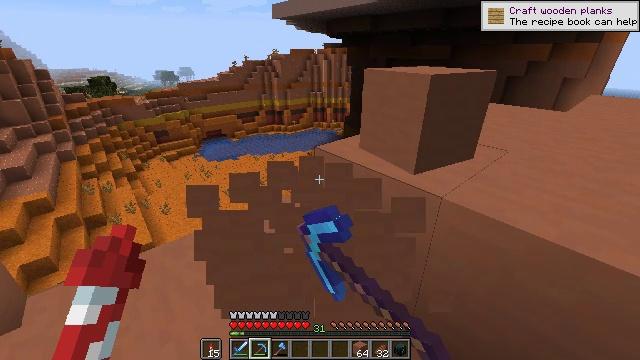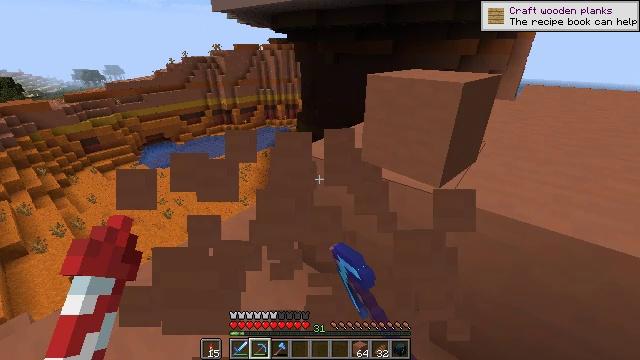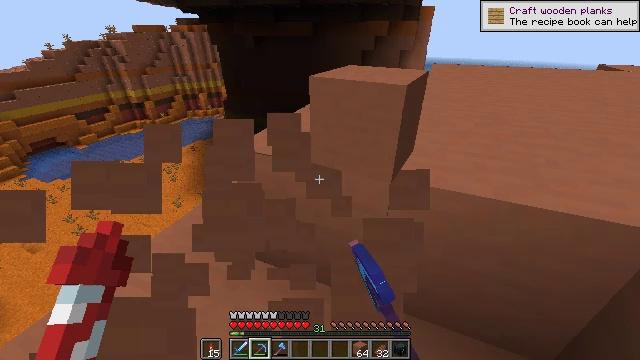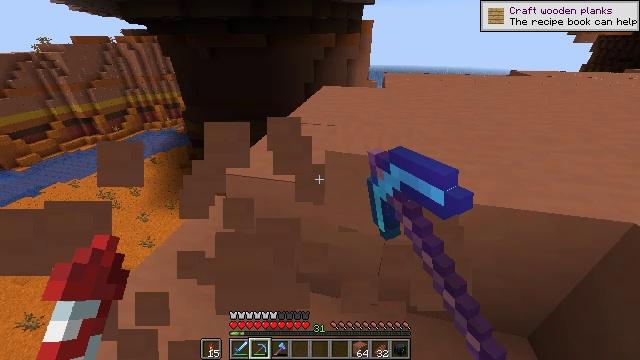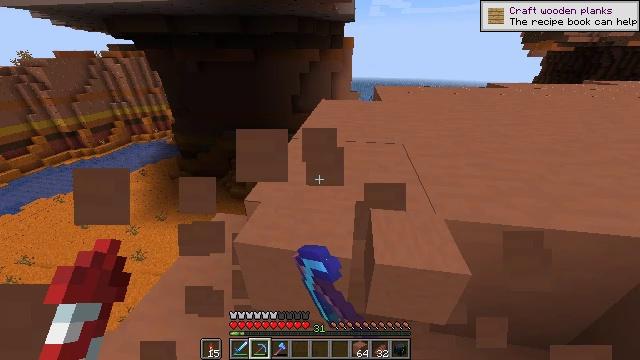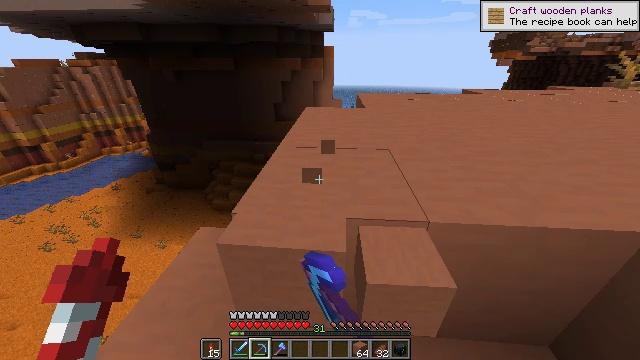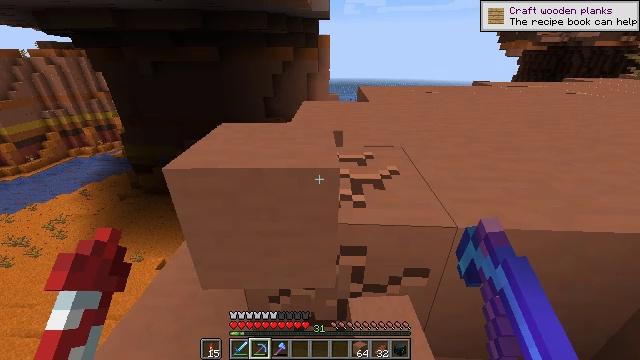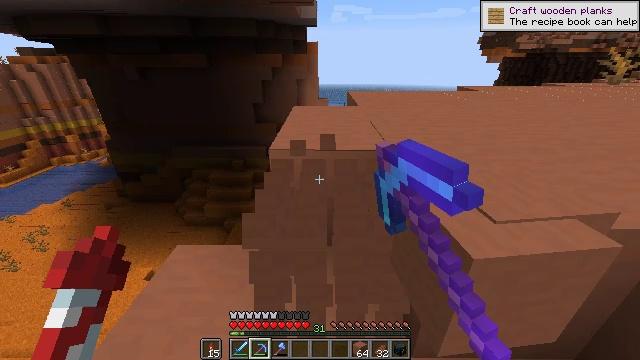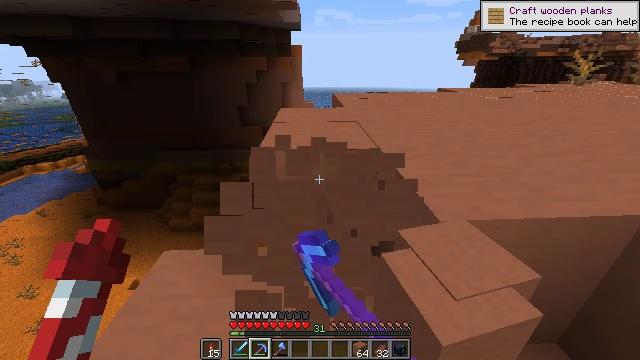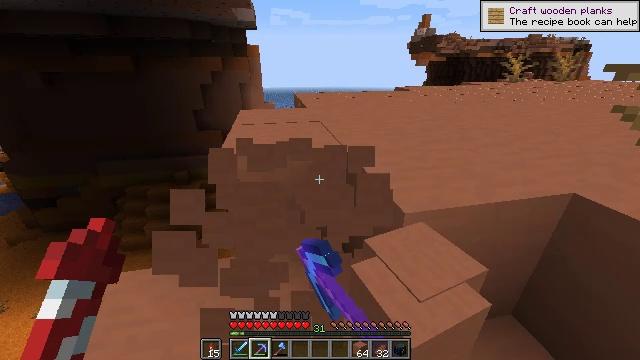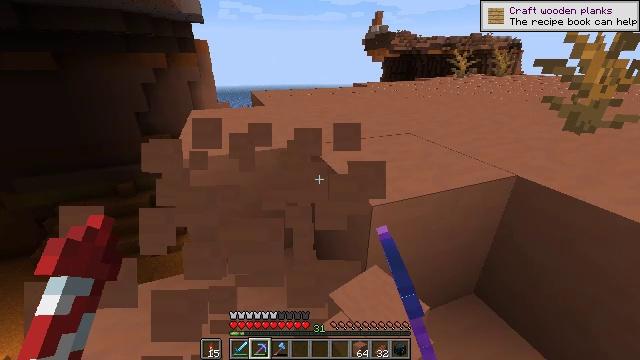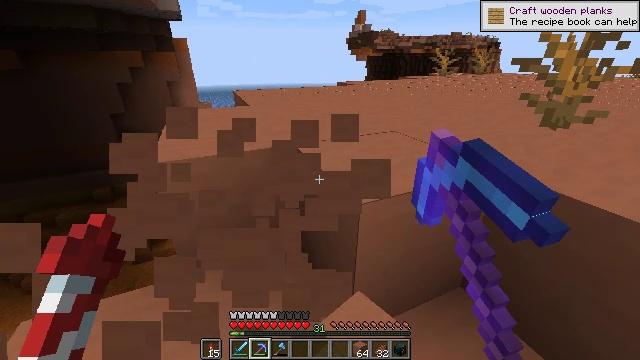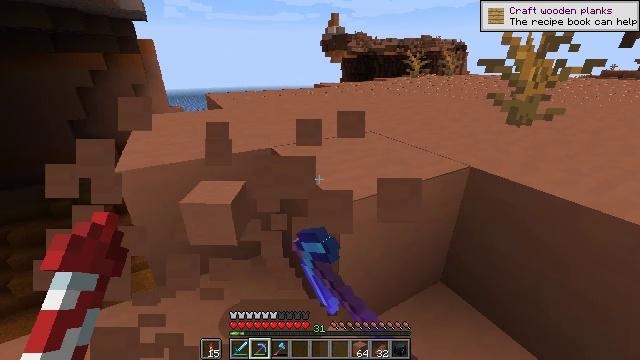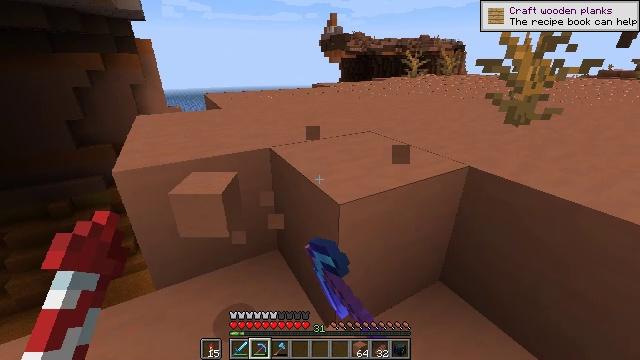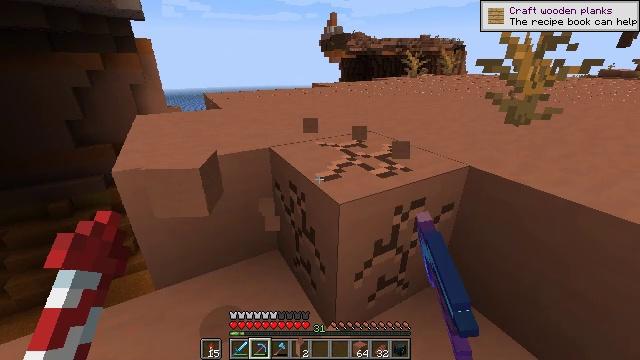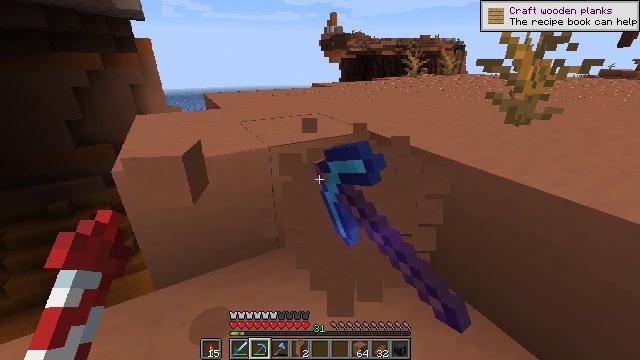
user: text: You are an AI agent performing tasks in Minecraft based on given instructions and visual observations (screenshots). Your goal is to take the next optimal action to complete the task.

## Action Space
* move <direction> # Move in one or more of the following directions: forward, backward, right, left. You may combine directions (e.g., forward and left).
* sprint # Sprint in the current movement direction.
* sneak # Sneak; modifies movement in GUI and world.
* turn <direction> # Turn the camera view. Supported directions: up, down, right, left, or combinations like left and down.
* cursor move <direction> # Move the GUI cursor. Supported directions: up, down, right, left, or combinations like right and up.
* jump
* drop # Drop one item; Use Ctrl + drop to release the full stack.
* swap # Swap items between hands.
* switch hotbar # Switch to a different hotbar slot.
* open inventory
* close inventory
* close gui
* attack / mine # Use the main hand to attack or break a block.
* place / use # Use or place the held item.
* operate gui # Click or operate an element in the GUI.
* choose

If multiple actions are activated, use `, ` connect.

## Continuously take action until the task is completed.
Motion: motion action
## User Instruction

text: Harvest terracotta for building.
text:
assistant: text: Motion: move forward and move left, turn right, attack / mine
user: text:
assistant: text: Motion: move forward and move left, turn right and down, attack / mine
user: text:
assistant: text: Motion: move forward and move left, turn right, attack / mine
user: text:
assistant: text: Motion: turn right and up, attack / mine
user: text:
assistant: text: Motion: turn right and up, attack / mine
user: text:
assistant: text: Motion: turn right, attack / mine
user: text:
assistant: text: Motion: turn right and up, attack / mine
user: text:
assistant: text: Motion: turn right, attack / mine
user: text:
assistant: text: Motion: turn right, attack / mine
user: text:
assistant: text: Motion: turn right, attack / mine
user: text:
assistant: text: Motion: turn right, attack / mine
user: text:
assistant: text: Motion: turn right, attack / mine
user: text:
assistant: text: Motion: attack / mine
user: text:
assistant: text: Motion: attack / mine
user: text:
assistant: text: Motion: attack / mine
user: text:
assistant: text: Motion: move forward, attack / mine
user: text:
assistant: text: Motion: move forward, attack / mine
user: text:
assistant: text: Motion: move forward and move left, turn left, attack / mine
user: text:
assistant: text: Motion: move forward and move left, turn left and down, attack / mine
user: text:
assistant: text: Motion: move forward and move left, turn left, attack / mine
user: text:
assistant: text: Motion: move left, attack / mine
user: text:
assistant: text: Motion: attack / mine
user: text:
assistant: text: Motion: attack / mine
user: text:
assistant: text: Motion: turn right, attack / mine
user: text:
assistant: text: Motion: turn right, attack / mine
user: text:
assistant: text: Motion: turn right, attack / mine
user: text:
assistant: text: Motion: attack / mine
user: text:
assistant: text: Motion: attack / mine
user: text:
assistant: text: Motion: attack / mine
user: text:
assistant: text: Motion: attack / mine